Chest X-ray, PA view. Patient: 48 years old, sex M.
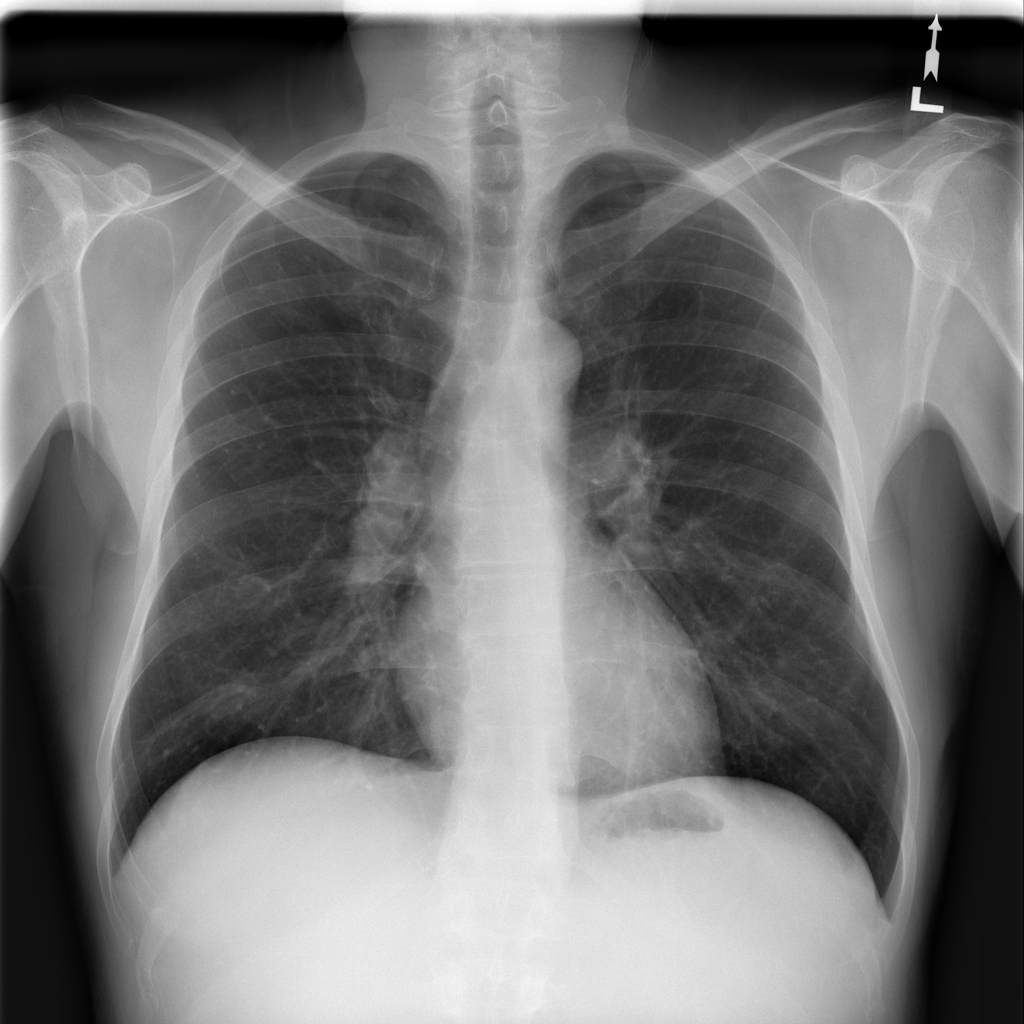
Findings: Infiltration